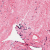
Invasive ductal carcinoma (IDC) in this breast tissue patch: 0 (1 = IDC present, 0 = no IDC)